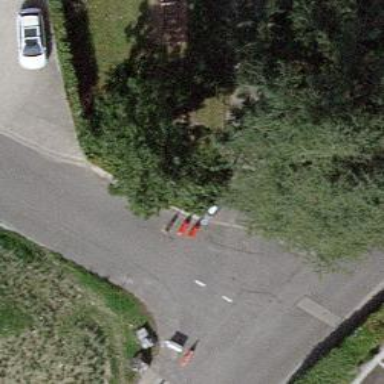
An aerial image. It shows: Lift gate barrier.